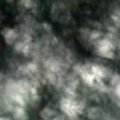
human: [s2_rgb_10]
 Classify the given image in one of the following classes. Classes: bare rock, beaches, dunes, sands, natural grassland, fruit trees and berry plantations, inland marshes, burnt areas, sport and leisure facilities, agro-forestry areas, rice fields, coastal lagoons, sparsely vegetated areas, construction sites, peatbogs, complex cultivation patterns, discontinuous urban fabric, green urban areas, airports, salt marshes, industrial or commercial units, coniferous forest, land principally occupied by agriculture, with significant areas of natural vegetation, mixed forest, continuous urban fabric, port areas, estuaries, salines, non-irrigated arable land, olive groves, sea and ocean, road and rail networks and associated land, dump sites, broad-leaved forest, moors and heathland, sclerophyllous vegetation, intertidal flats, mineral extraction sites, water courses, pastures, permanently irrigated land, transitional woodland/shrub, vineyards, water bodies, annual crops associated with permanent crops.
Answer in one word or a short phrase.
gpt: non-irrigated arable land, complex cultivation patterns, broad-leaved forest